Question: I believe there may be a bug in chrome's rendering of border colors. Here is the setup:
1. Create an element (I have seen it on div's as well as td's, both position:static and position:absolute).
2. Make this object more than twice as tall as it is wide
3. Assign a different color border to each side.
4. Specify a border-radius for rounded corners.
The end result is that a the middle portion of the left edge takes on border-right-color instead of border-left-color. Specifically, if w is the width of the object, then the top w pixels and the bottom w pixels are correct, but the middle (h - 2w) pixels are colored incorrectly.
Here is a snippet of code and a screenshot demonstrating the issue.
'''
<!doctype html>
<meta http-equiv="X-UA-Compatible" content="IE=edge" />
<html>
<head>
<style>
div#borderBug
{
position:absolute;
top:10px;
left:10px;
width:152px;
height:541px;
border-width: 2px;
border-style: solid;
border-radius: 20px;
border-left-color: blue;
border-top-color: yellow;
border-right-color: red;
border-bottom-color: green;
background-color: #dedede;
}
</style>
</head>
<body>
<div id="borderBug"></div>
</body>
</html>
'''

My version of Chrome is 17.0.963.56 m, running on Windows XP. I do not see the issue in Safari, Firefox, or IE8.
Can anyone confirm if this is a known issue, or does anyone know of a standard workaround?
The best workaround I can think of is using an image for the border, but I have not yet been able to test this and see whether it suffers from the same bug.
Another (ugly) option might be to place another HTML Element of the correct color on top of the offending section of border.
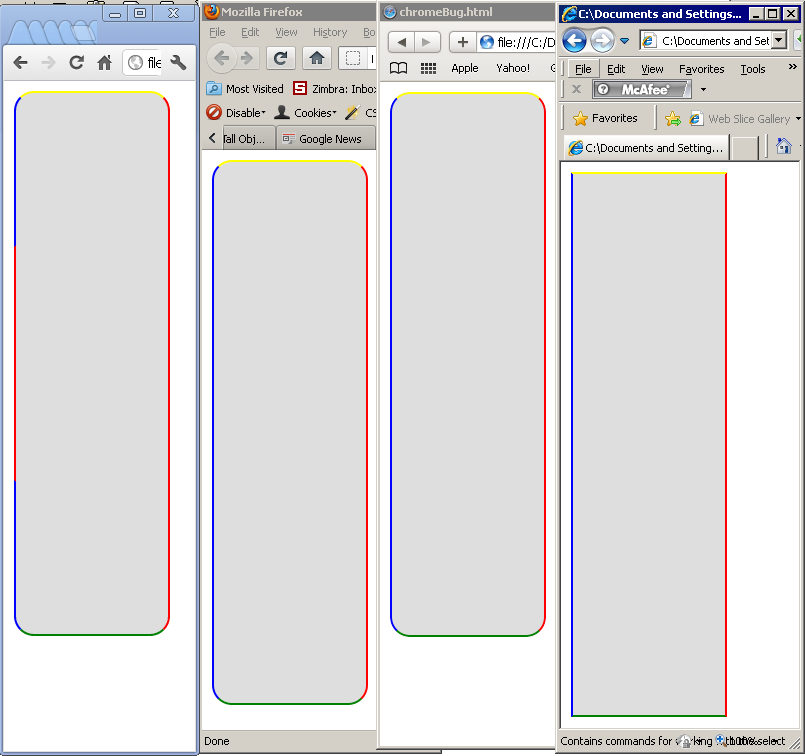
Answer: Confirmed known issue:
<URL>
merged into <URL>